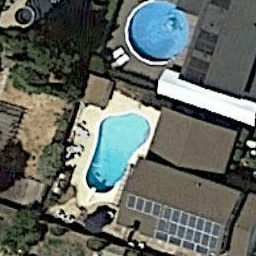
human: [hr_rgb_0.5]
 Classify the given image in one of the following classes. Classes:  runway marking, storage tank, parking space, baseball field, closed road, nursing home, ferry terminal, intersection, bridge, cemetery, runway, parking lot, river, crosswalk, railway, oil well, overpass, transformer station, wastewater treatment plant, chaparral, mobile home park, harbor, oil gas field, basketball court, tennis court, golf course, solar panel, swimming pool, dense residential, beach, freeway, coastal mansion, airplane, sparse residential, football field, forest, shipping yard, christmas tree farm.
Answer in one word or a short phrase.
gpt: swimming pool